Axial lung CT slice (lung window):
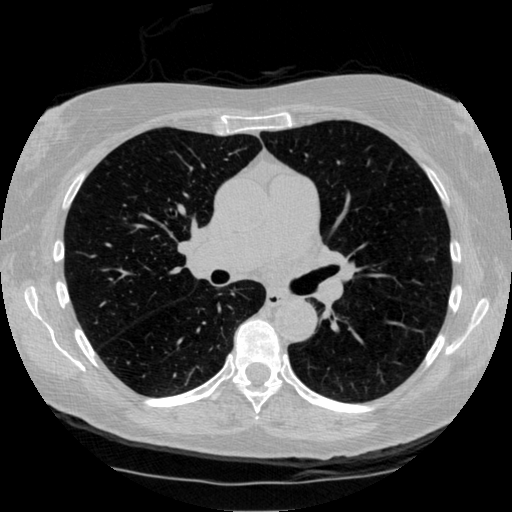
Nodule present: no